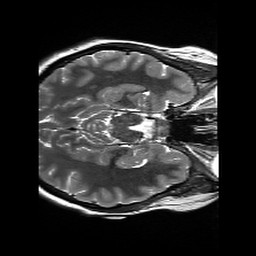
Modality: T2w
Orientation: axial
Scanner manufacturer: siemens
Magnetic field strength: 3 T
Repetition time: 13.52 s
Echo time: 0.088 s